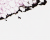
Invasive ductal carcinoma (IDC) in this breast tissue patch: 0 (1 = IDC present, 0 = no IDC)